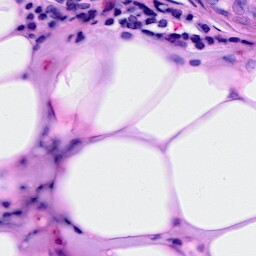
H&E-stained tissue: Breast